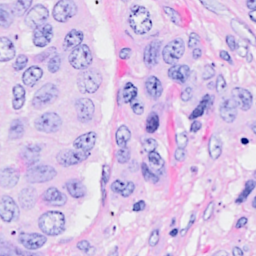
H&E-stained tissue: Breast